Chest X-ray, AP view. Patient: 28 years old, sex F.
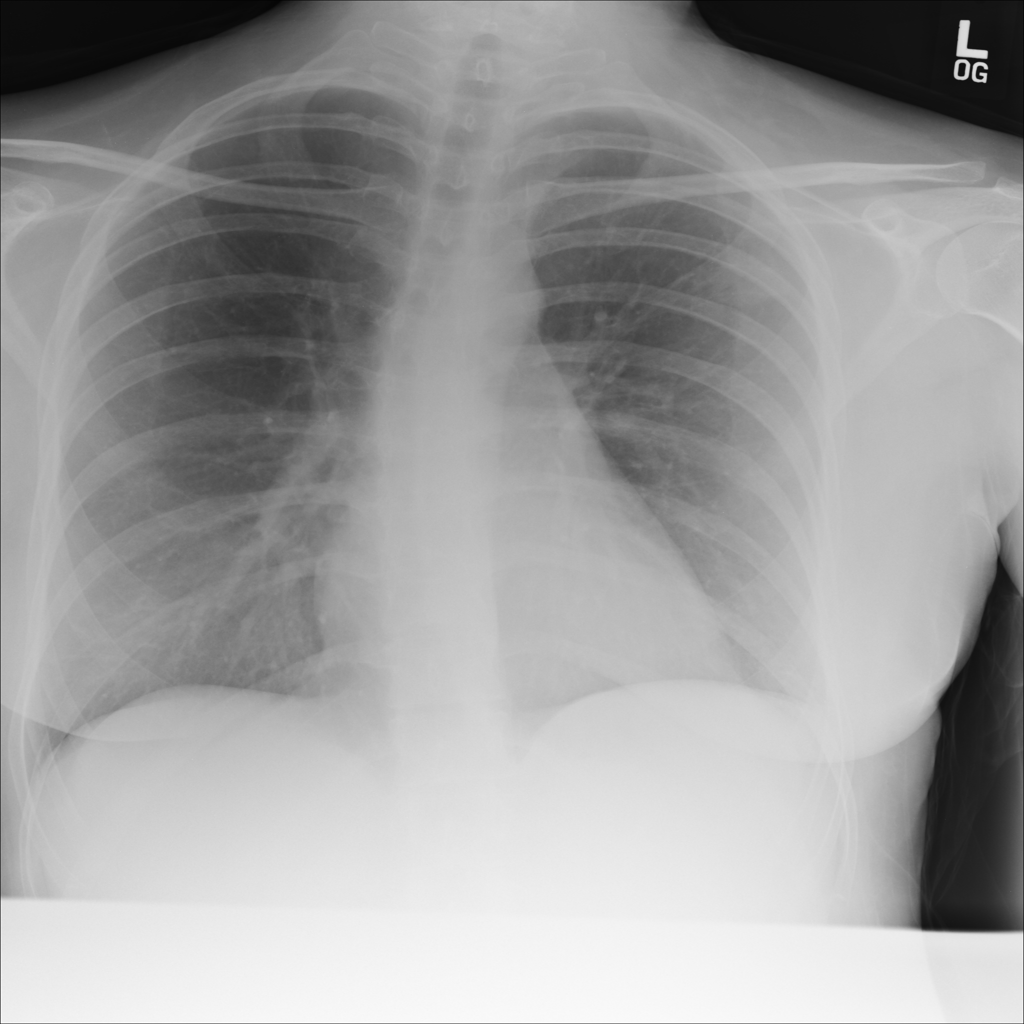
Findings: No Finding